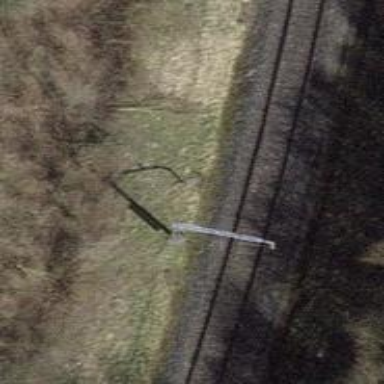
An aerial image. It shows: Railway track with contact line for electrification.